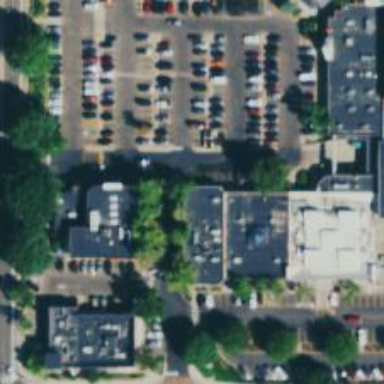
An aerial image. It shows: Post office.